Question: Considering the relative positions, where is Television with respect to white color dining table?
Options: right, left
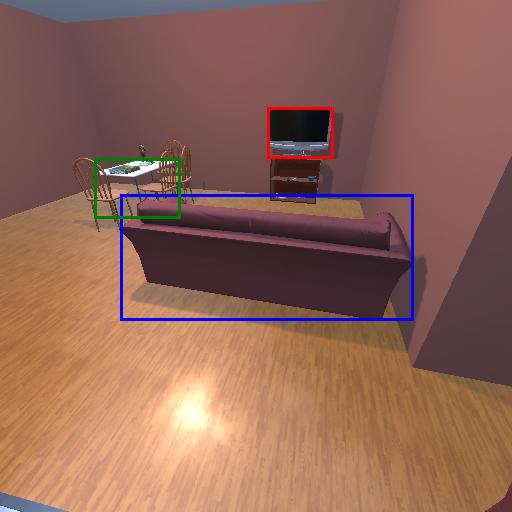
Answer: right